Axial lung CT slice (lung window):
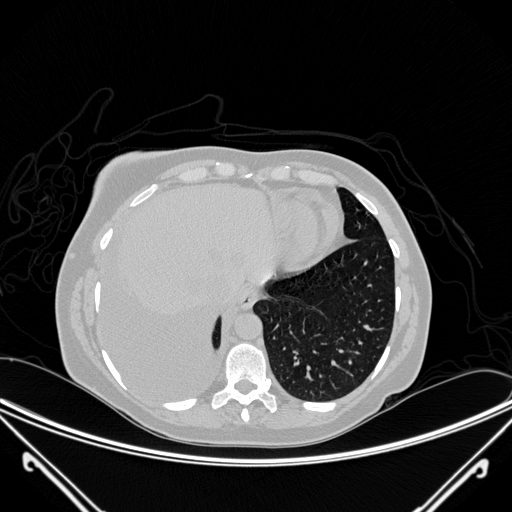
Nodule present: no